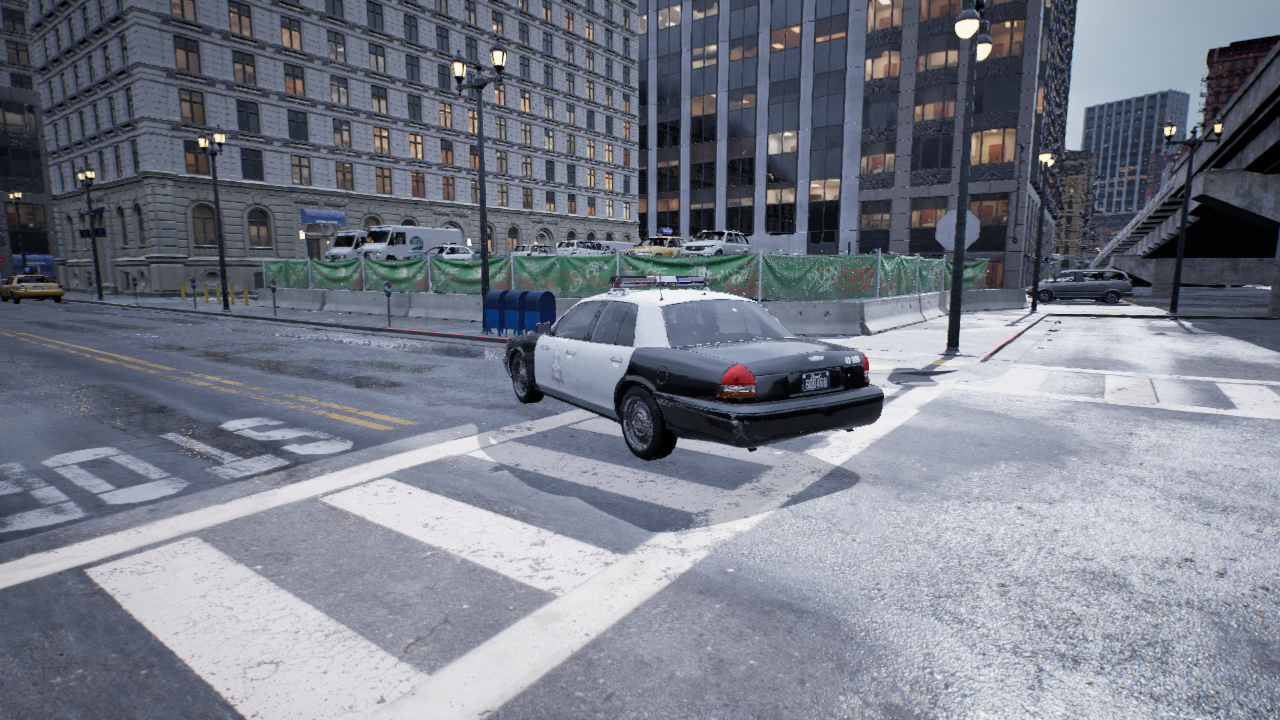
Venue: intersection
Lighting: overcast
Vehicle rig: sedan